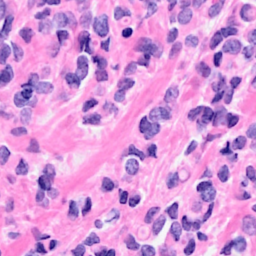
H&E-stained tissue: Breast